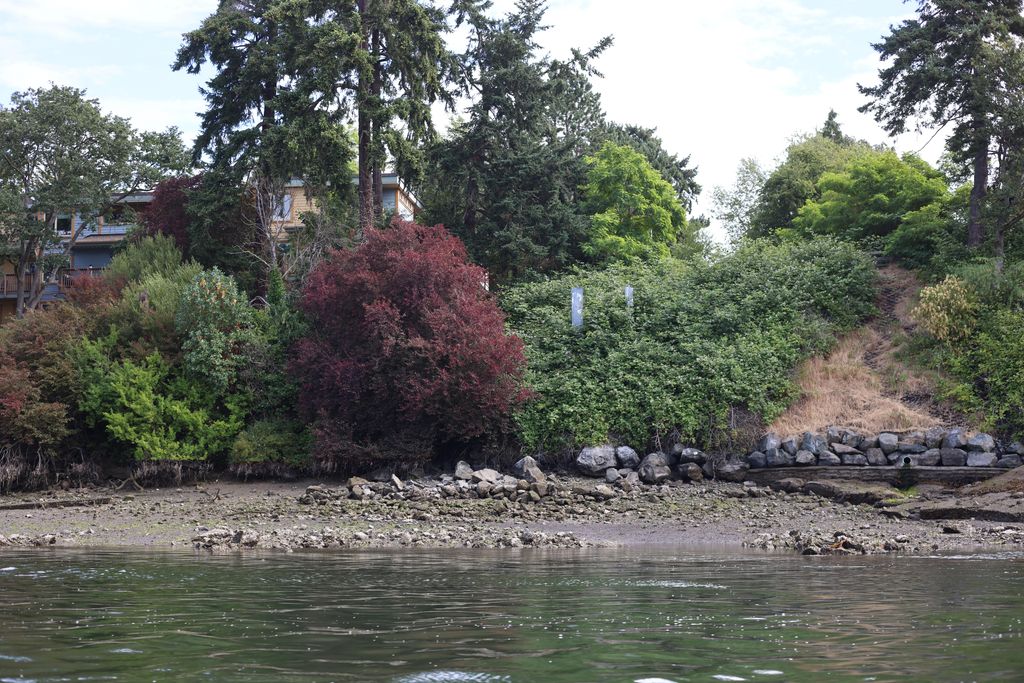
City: victoria